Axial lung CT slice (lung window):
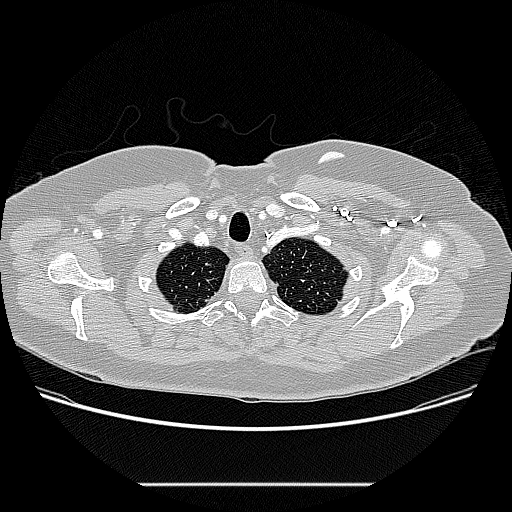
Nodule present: no